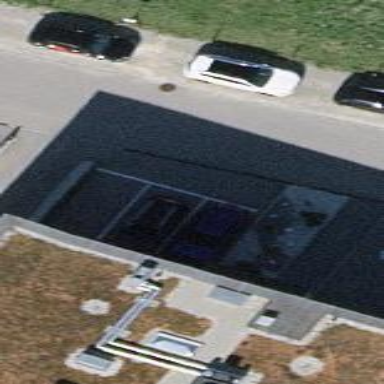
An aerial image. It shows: Parking area.